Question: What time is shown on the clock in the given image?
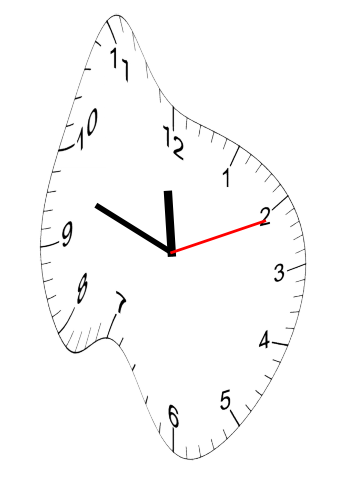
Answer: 11:48:11